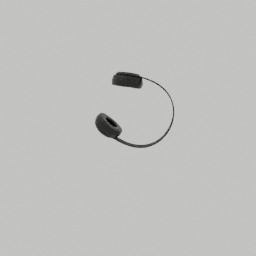
Label: electronics